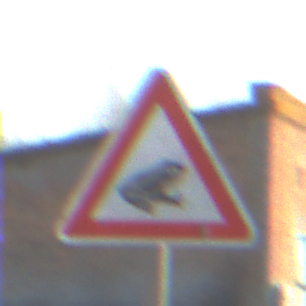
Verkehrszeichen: AmphibienwanderungLinks
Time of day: MorningAfternoon
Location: Outdoor (Suburban)
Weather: PartlyCloudy
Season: NotSpecified
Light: Natural